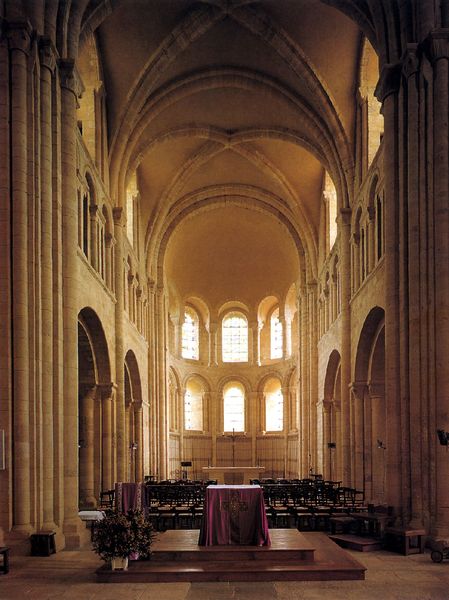
Titel: Abteikirche in Lessay
Standort: Lessay (EU - F - Normandie)
Schlagwörter: dunkel, schatten, gelb, blumen, fenster, licht, stühle, säule, säulen, weiss, dach, tuch, beige, stein, innenraum, kirche, decke, innen, gotik, rund, blumentopf, sitze, bogen, sciff, bank, rundbogen, kuppel, gestühl, stufen, foto, fotografie, bögen, gewölbe, kreuz, dom, altar, bänke, kathedrale, langhaus, kreuzrippen, kreuzgewölbe, apsis, andacht, romanik, schrein, kicrhe, kirchenfenster, sakristei